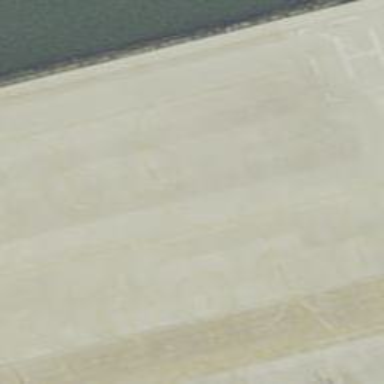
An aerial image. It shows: View of taxiway at the airport.